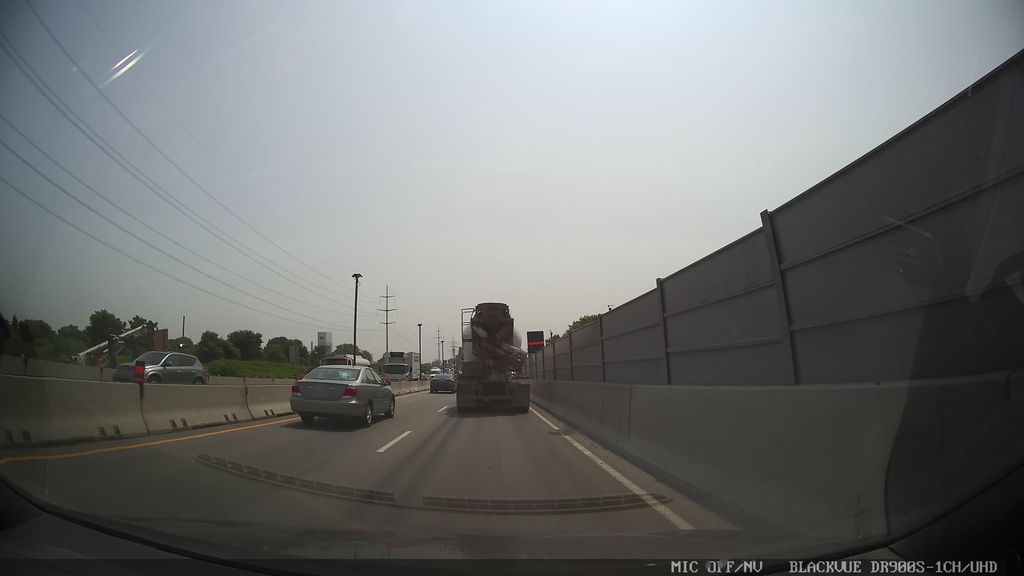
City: montreal